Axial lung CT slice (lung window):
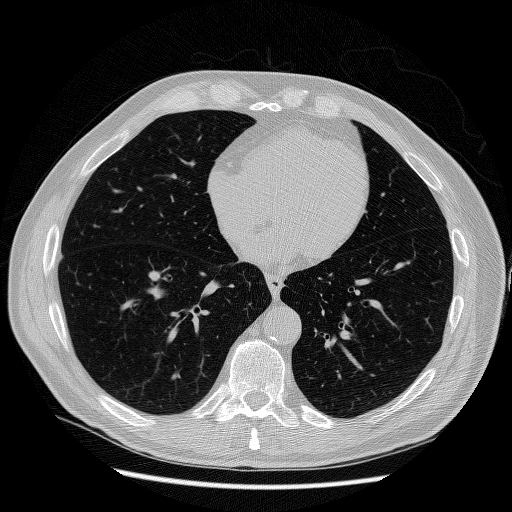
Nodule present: no